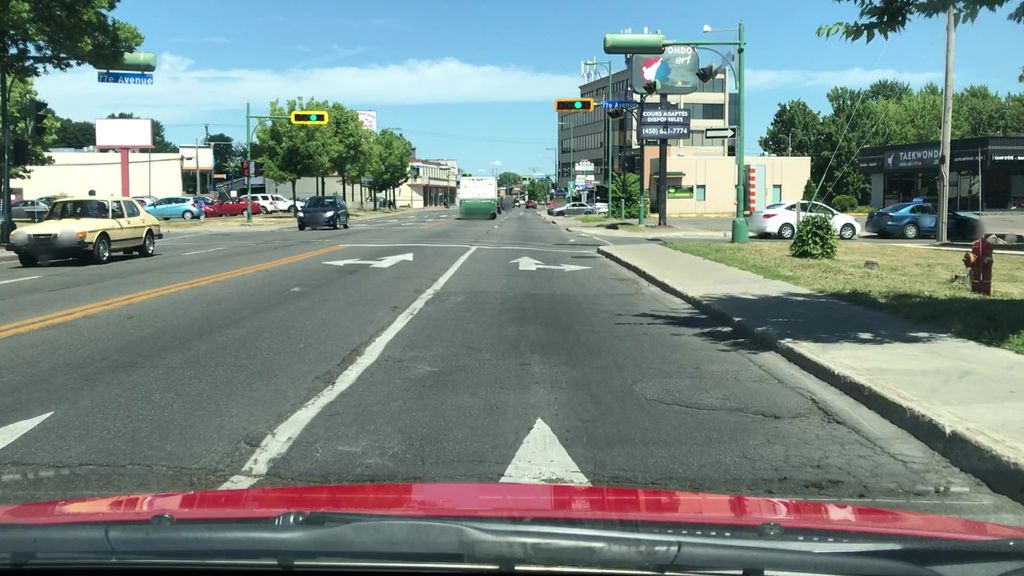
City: montreal